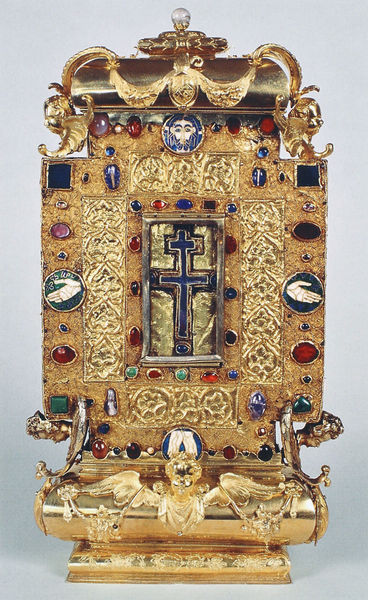
Titel: Tafelreliquiar aus Zwiefalten
Institution: Zwiefalten, Kath. Münsterpfarramt
Schlagwörter: blau, blätter, flügel, fuß, hand, grün, köpfe, schmuck, rot, ornament, gesicht, sockel, steine, hände, gold, edelsteine, perle, engel, ranken, füße, kreuz, religion, altar, buchdeckel, girlanden, schnörkel, totenkopf, christus, jesus, jesus christus, christlich, monstranz, edelstein, heilig, fassung, schrein, behälter, reliquie, sakral, rubin, rocaille, tabernakel, christ, smaragd, reliquiar, ziselierung, jade, emaille, goldblech, treibarbeit, orthodox, gemmen, reliquar, doppelkreuz, juwel, goldschmiede